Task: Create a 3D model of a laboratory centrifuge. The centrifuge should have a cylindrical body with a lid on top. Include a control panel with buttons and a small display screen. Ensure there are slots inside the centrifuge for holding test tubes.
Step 189:
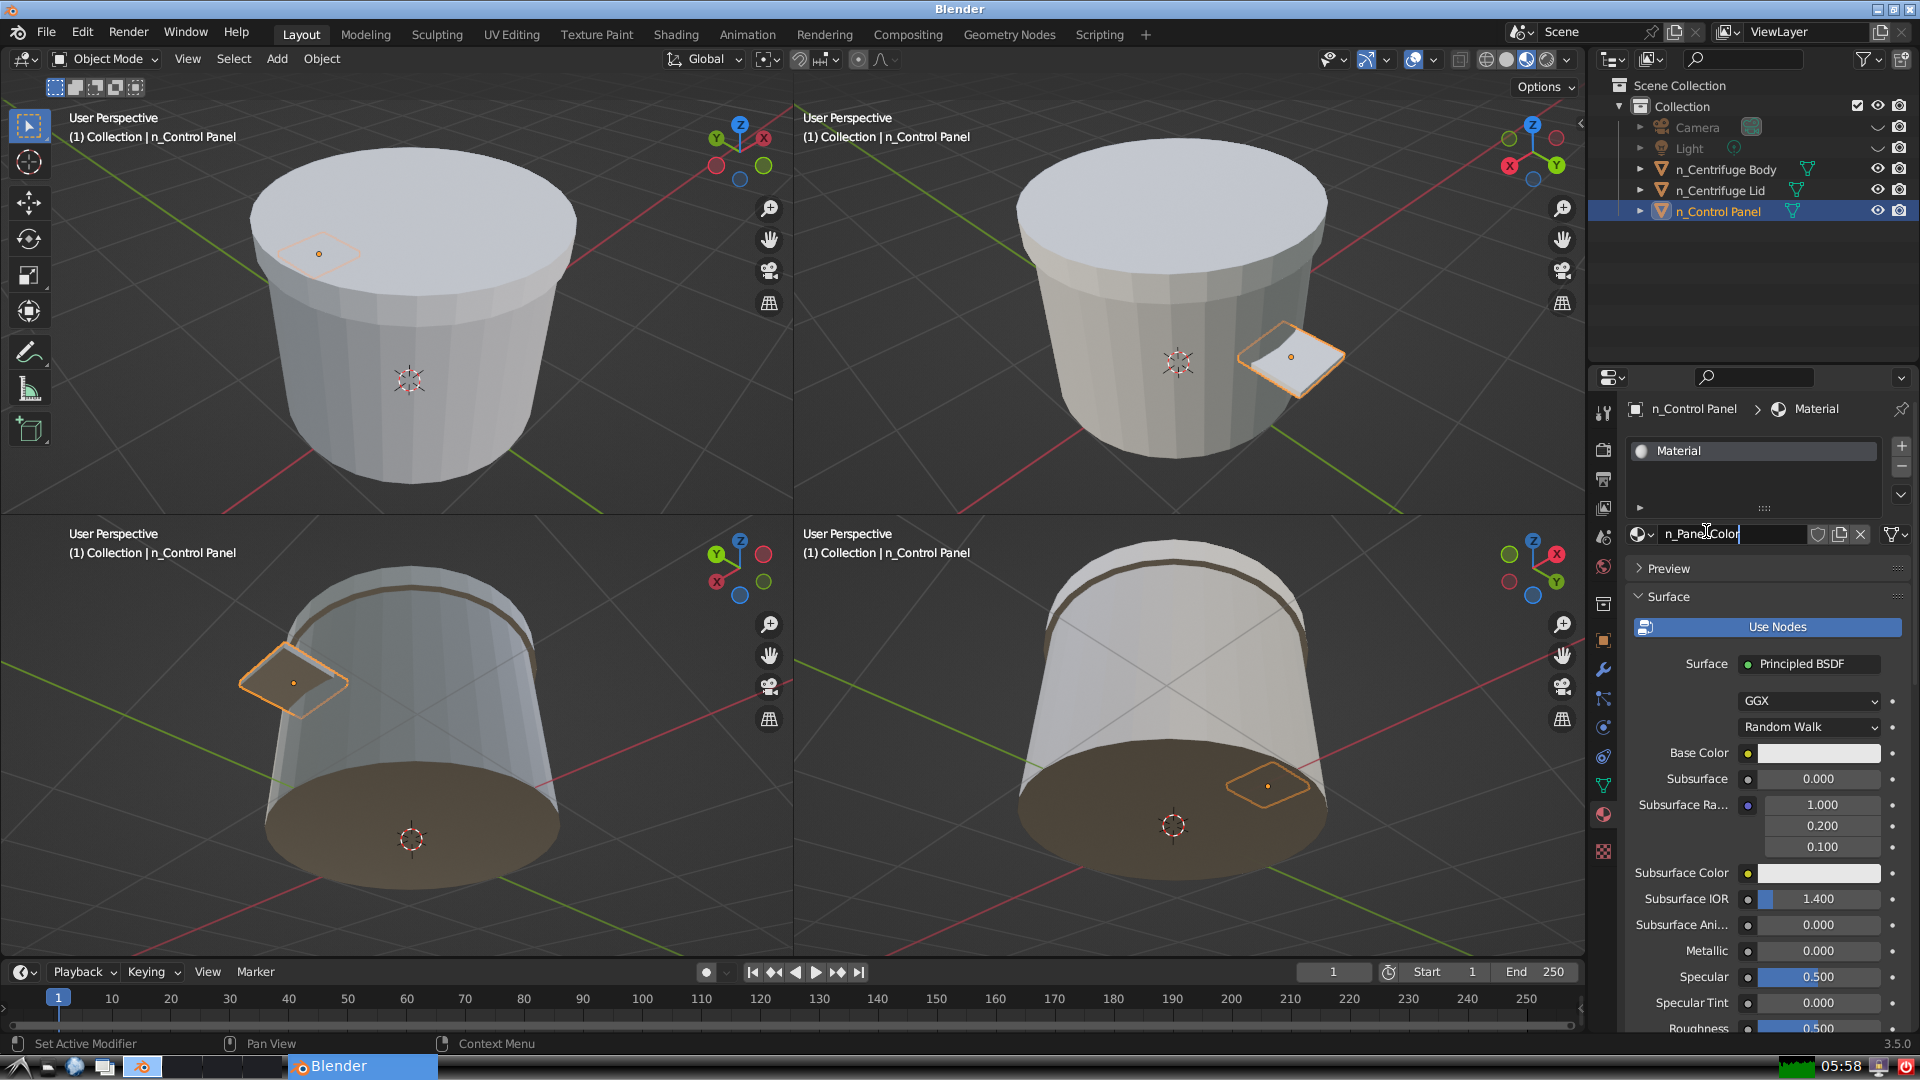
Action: {"key_press": ['Return']}